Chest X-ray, PA view. Patient: 73 years old, sex M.
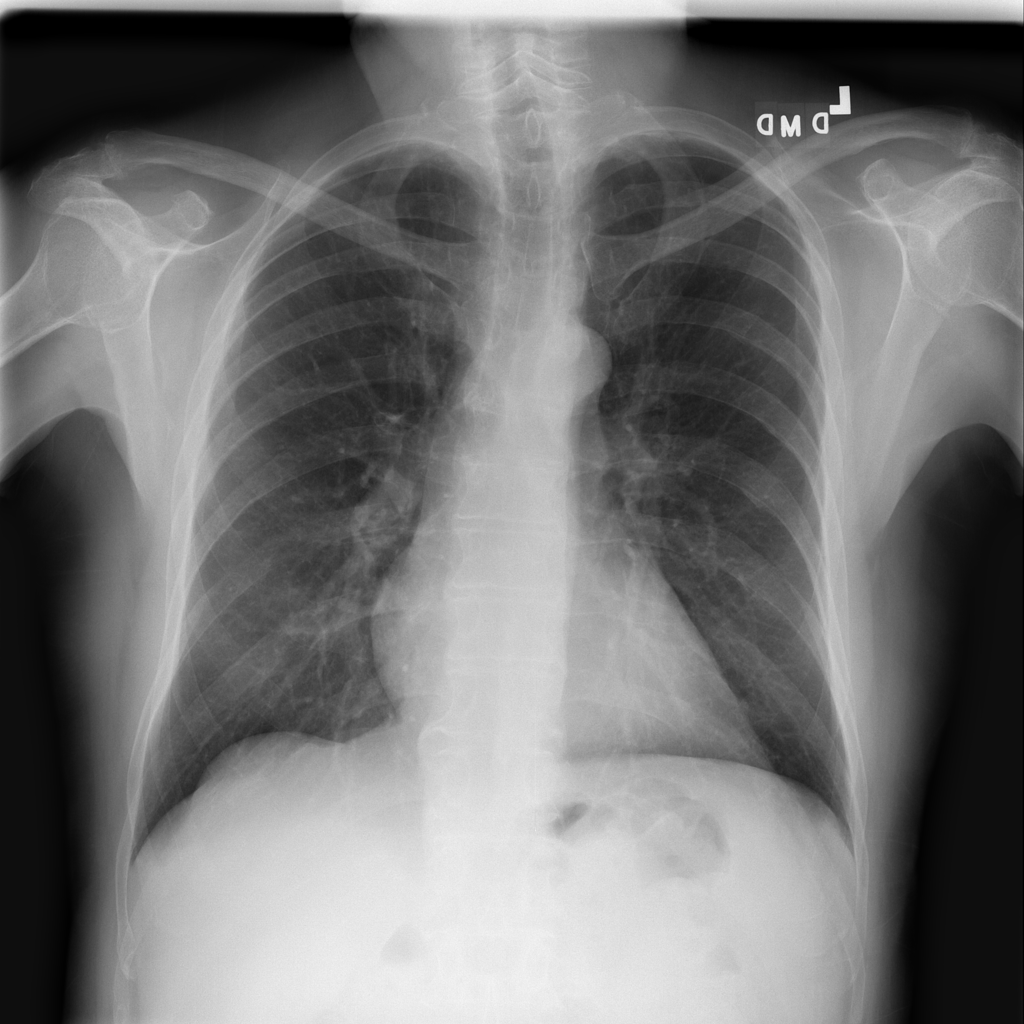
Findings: No Finding